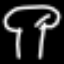
Label: mushroom